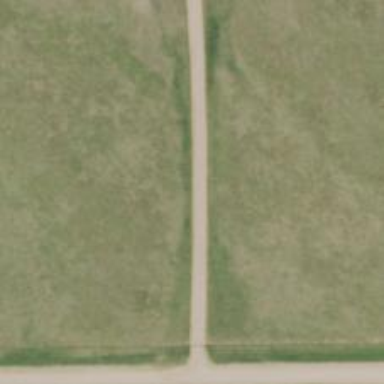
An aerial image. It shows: Road designated for service vehicles specifically for accessing wind farm.